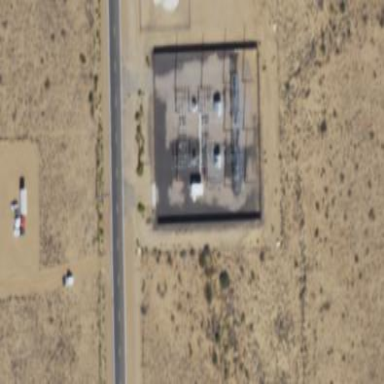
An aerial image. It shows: Outdoor power substation located behind wall. The substation operates at the distribution level.